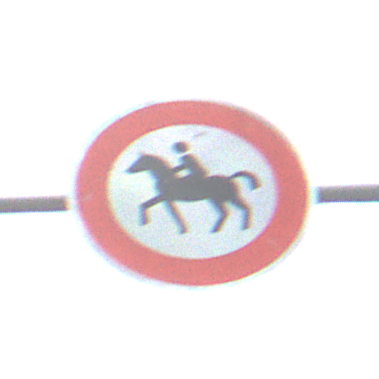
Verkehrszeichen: VerbotReiter
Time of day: MorningAfternoon
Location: Outdoor (Nature)
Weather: PartlyCloudy
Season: NotSpecified
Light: Natural